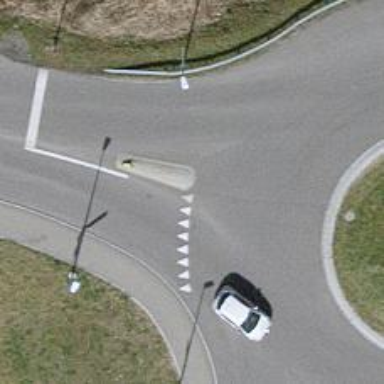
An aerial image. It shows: Road with "give way" sign.